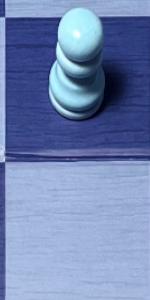
Label: Empty